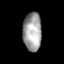
Tissue: lung
Cell type: Epithelial cells
Senescence score: 0.2002
Nuclear area (px): 694
Mean DAPI intensity: 161.996